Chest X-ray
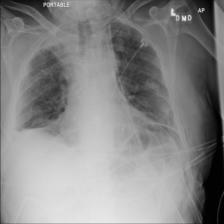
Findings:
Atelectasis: negative
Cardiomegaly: negative
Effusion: negative
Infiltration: negative
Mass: negative
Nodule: negative
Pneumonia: negative
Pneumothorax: negative
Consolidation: negative
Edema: negative
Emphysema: negative
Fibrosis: negative
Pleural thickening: negative
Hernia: negative